Question: I am trying to setup a Jenkins job for Xamarin.Forms app. I have added the MSBuild plugin to my Jenkins configuration and am trying to configure the MSBuild location.
I tried to add this Path:'/Library/Frameworks/Mono.framework/Commands/xbuild' to MSBuild location but the Jenkins dashboard is showing this warning:

What is the exact path for the MSBuild? how can I fix this warning?
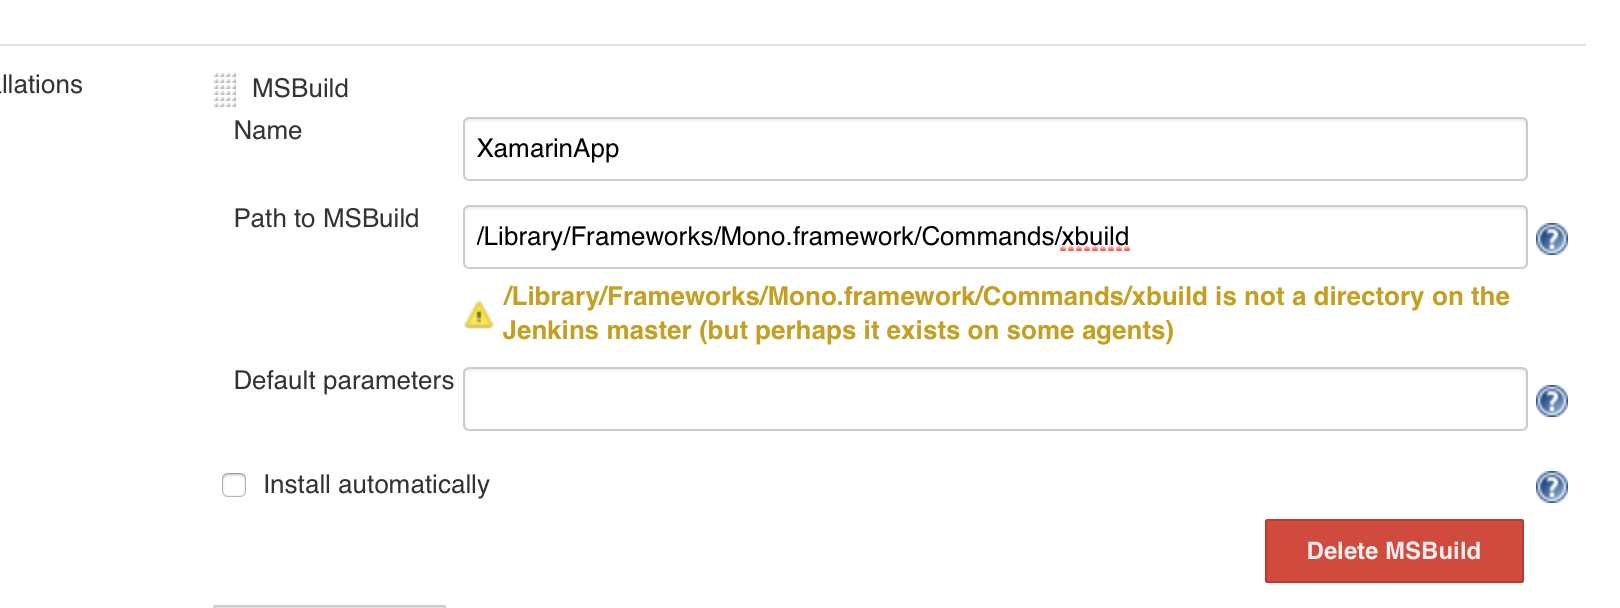
Answer: 'msbuild' and 'xbuild' are located here '/Library/Frameworks/Mono.Framework/Commands' on a Mac.
I was running Jenkins on a Mac and did this:
- '/Library/Frameworks/Mono.Framework/Commands'-
like so:
<URL>